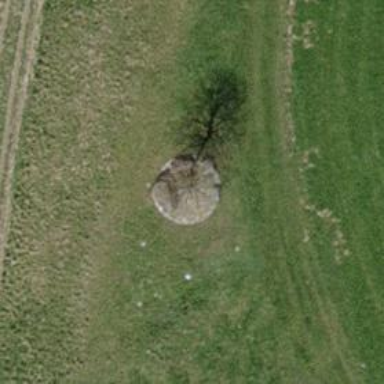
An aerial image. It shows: Historic memorial.